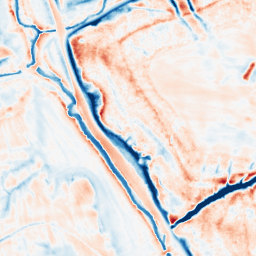
Category: multiscale
Decomposition family: dog_multiscale
Decomposition parameters: sigma_ratio: 1.6
n_scales: 5
base_sigma: 0.5
Upsampling method: quartic
Upsampling parameters: scale: 2
Upsampling scale: 2